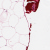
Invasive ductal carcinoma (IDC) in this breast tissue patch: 0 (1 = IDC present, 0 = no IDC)